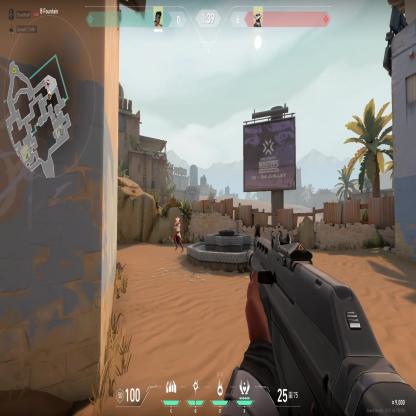
Label: enemy